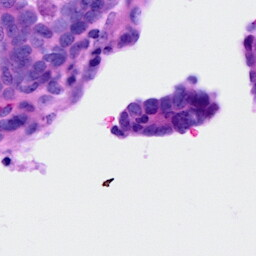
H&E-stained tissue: Ovarian